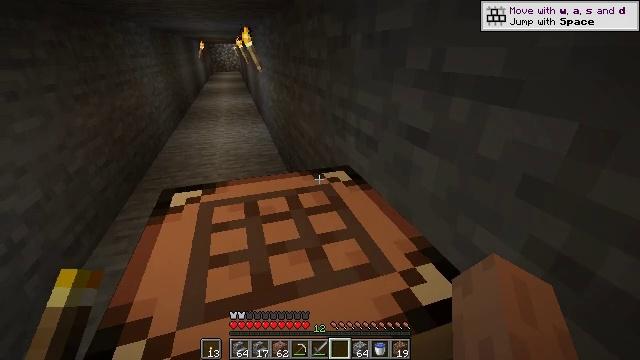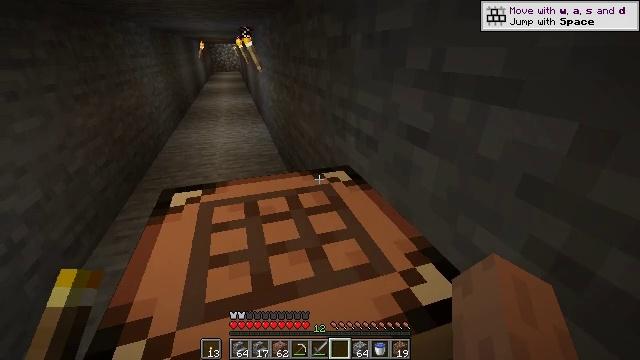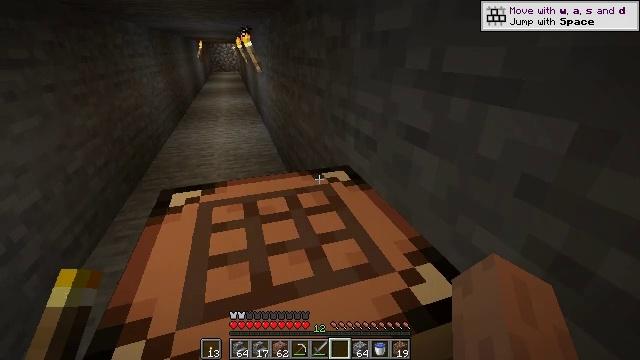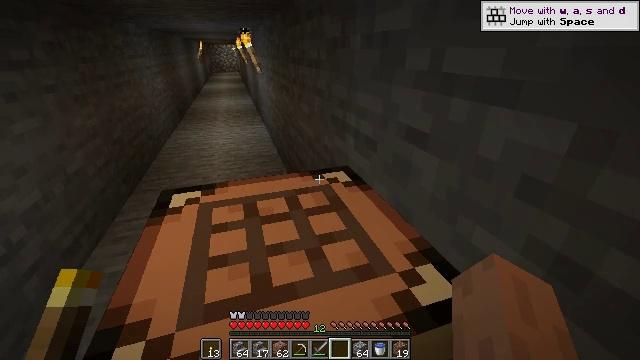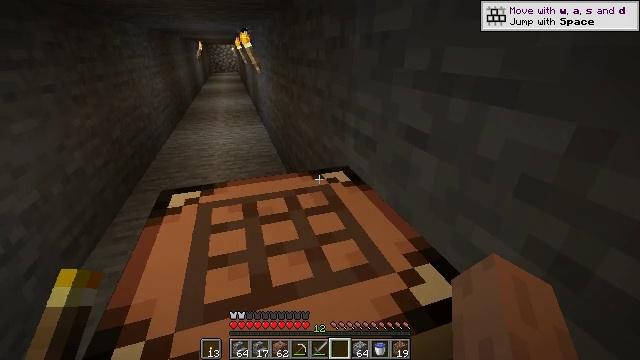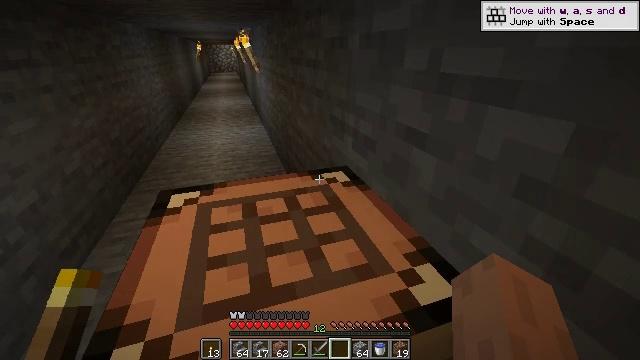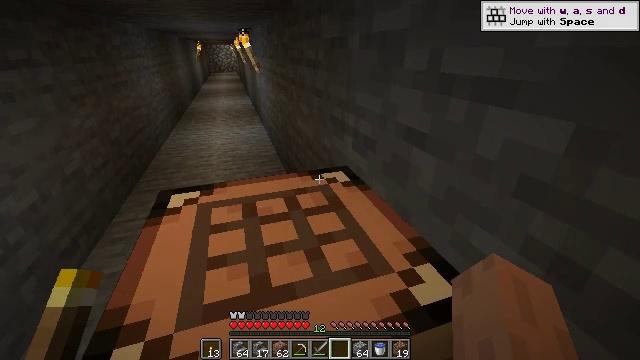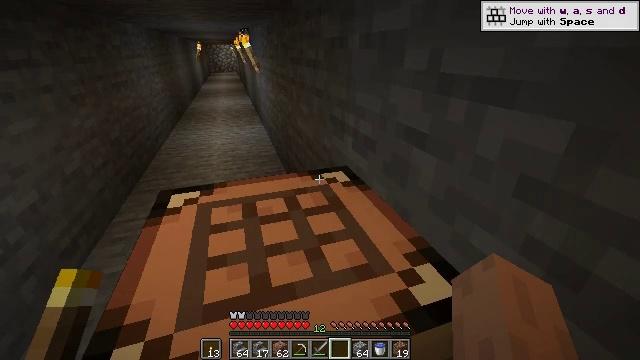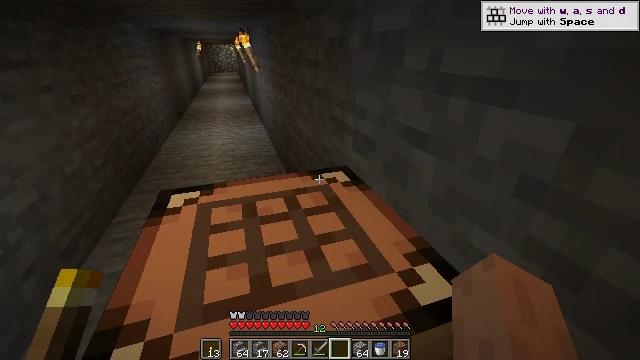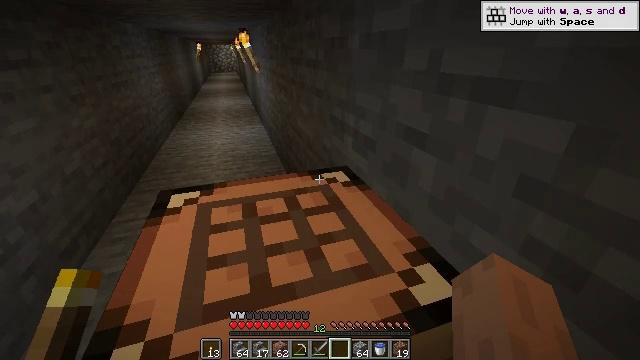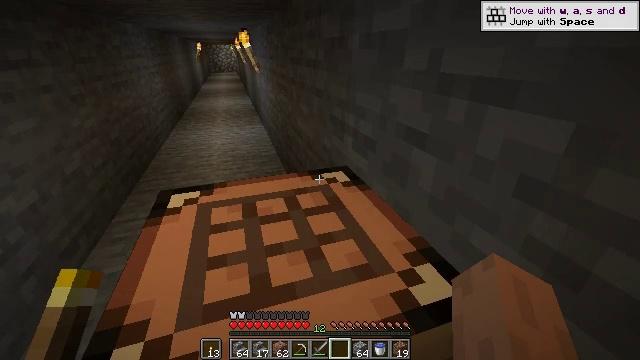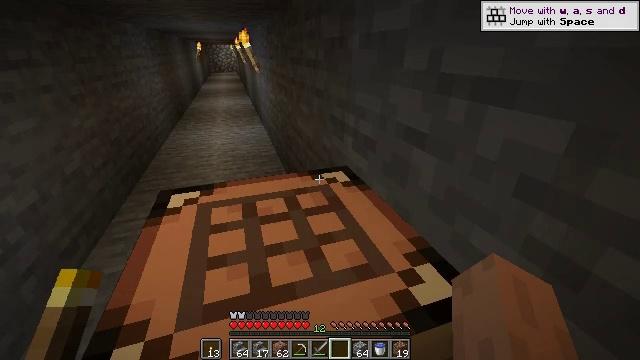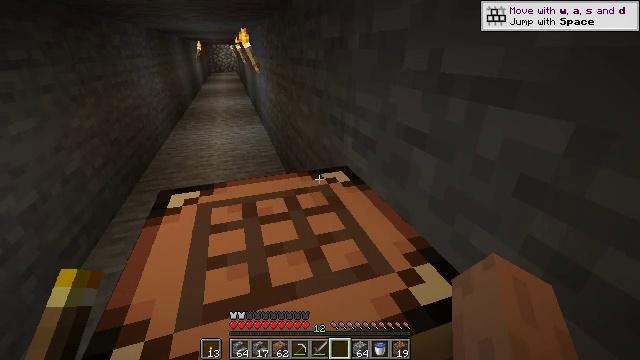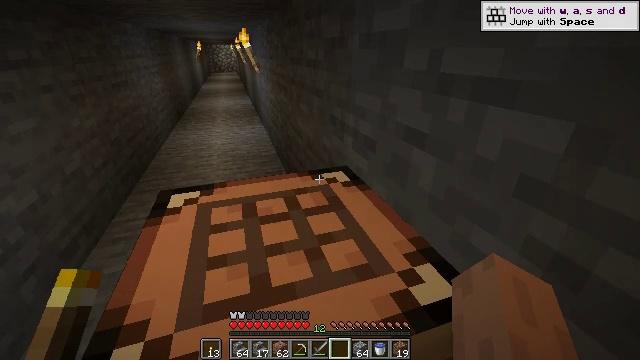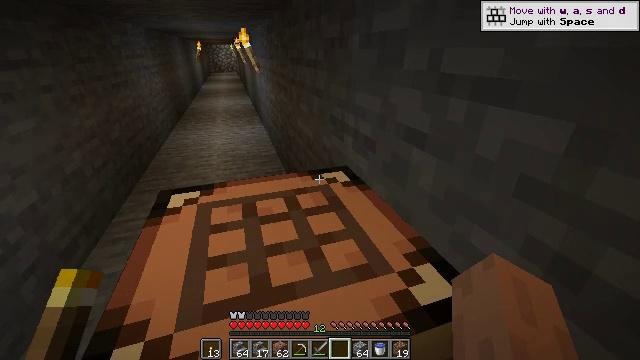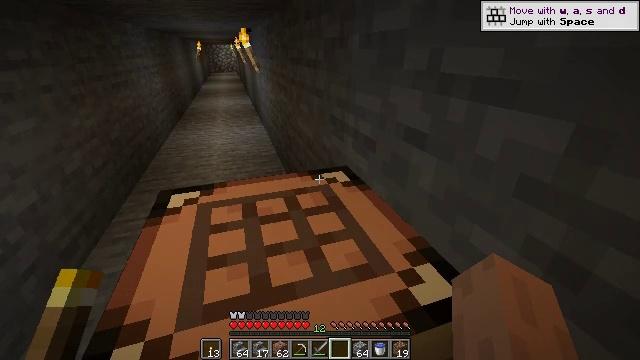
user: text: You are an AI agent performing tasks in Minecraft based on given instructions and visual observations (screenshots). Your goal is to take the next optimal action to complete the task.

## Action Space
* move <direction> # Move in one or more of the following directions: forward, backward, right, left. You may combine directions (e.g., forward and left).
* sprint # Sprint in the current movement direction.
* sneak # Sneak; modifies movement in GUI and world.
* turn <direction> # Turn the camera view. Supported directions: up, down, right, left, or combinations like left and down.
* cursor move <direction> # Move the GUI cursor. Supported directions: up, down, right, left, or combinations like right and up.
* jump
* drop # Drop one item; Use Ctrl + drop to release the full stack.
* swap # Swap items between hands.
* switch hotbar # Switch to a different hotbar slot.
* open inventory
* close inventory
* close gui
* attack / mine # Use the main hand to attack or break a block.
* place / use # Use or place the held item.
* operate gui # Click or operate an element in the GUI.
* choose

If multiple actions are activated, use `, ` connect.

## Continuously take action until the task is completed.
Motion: motion action
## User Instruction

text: Attack the iron door to collect it.
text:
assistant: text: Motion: attack / mine
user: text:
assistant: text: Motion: attack / mine
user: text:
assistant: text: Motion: attack / mine
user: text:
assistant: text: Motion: attack / mine
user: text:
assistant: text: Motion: attack / mine
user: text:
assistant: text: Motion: attack / mine
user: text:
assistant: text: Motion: attack / mine
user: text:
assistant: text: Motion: attack / mine
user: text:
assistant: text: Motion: attack / mine
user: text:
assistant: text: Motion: attack / mine
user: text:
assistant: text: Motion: attack / mine
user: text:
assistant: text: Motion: attack / mine
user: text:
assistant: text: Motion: attack / mine
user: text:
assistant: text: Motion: attack / mine
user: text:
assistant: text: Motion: attack / mine
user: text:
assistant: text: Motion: attack / mine
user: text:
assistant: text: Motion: attack / mine
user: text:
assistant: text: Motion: attack / mine
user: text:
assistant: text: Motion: attack / mine
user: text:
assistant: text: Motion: attack / mine
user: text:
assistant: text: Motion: attack / mine
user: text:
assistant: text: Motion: attack / mine
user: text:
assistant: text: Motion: attack / mine
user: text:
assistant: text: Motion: attack / mine
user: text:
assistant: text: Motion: attack / mine
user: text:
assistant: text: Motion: attack / mine
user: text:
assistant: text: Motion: attack / mine
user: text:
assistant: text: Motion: attack / mine
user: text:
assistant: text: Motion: attack / mine
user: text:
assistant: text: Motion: attack / mine